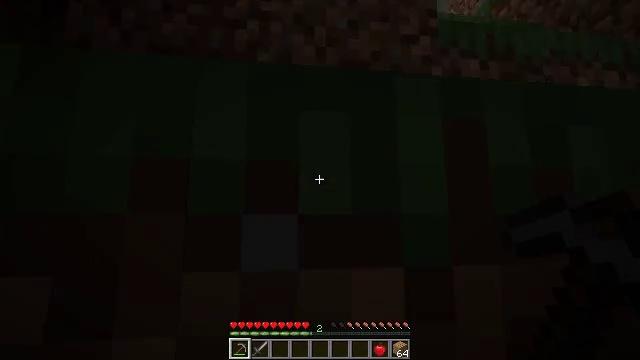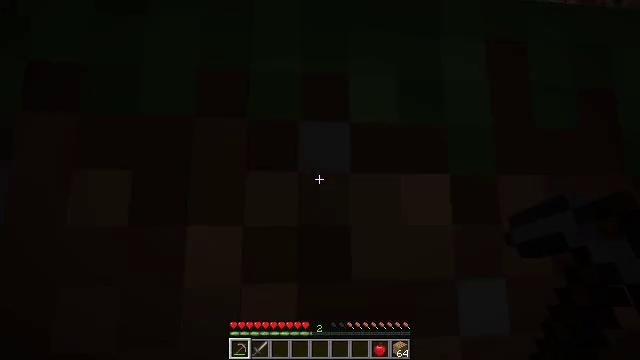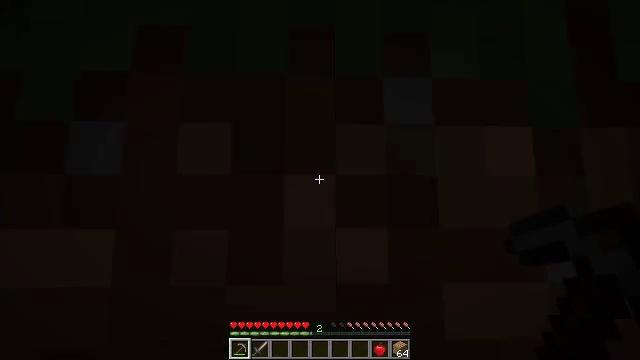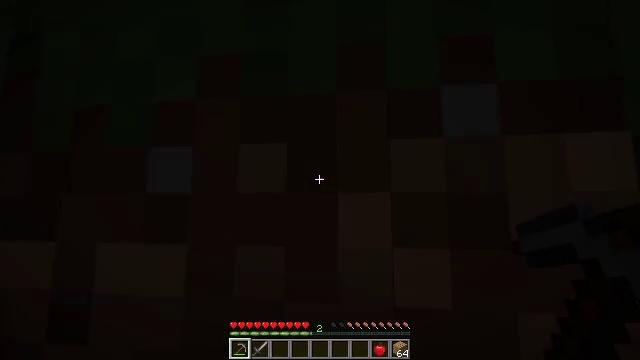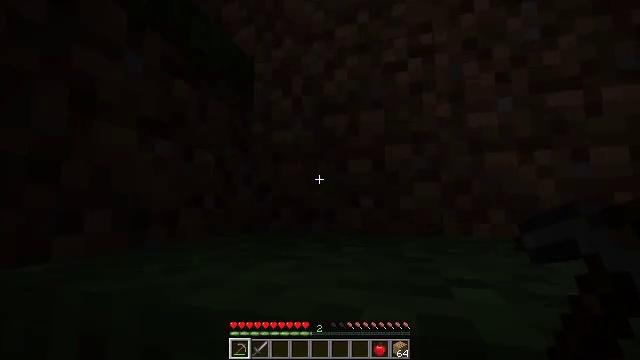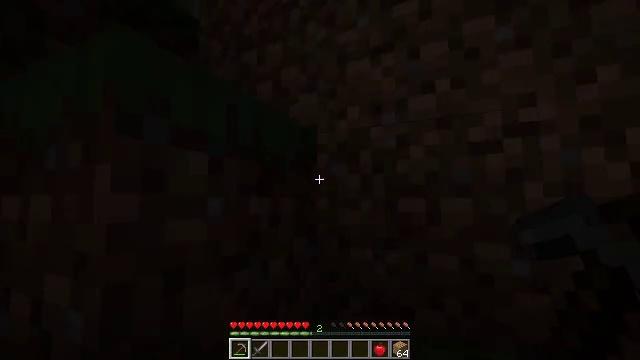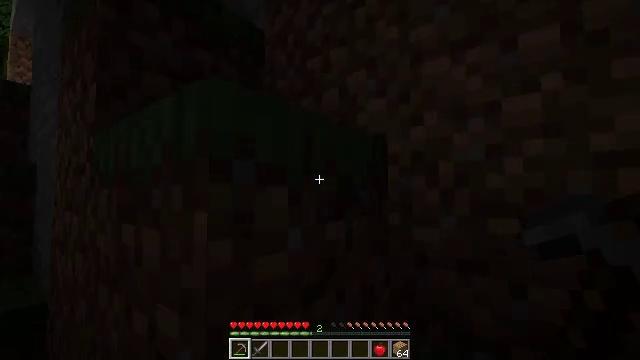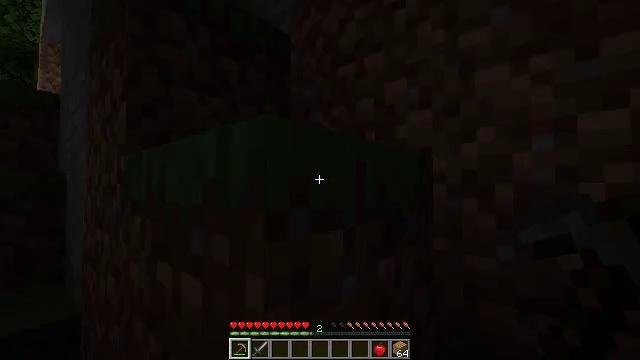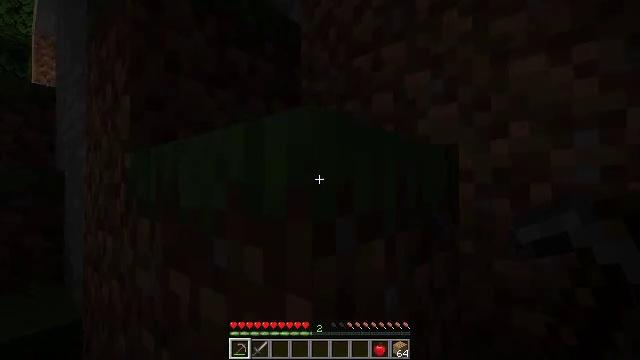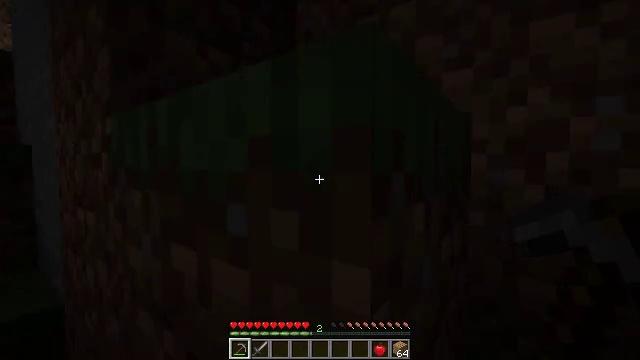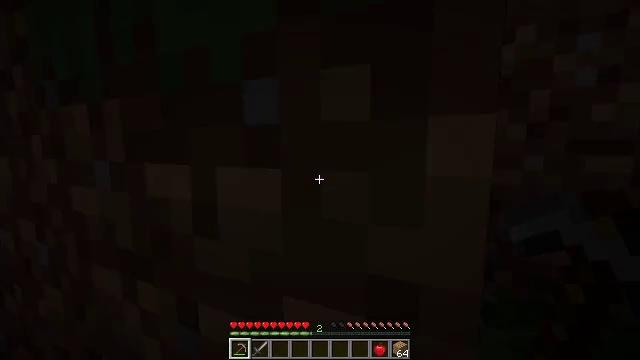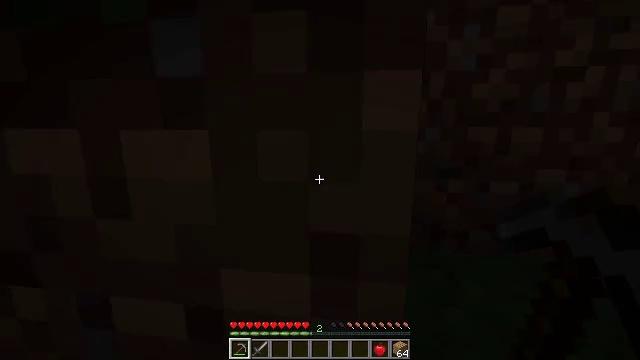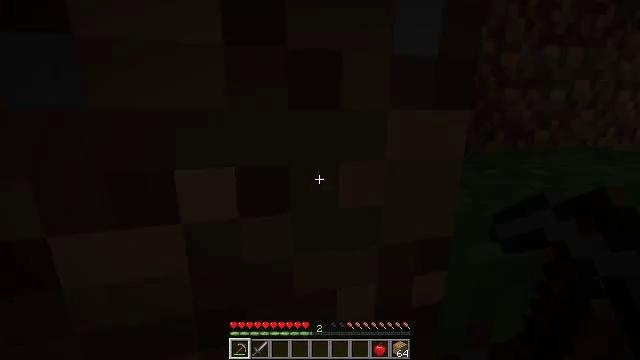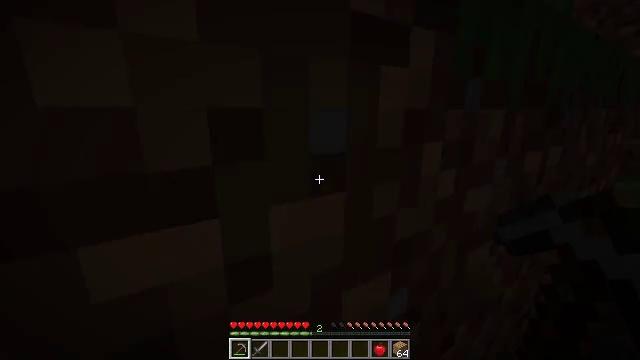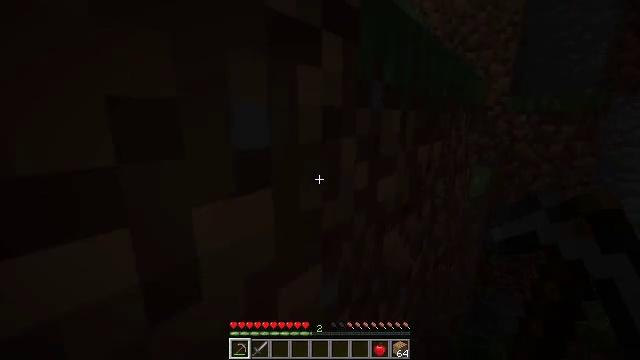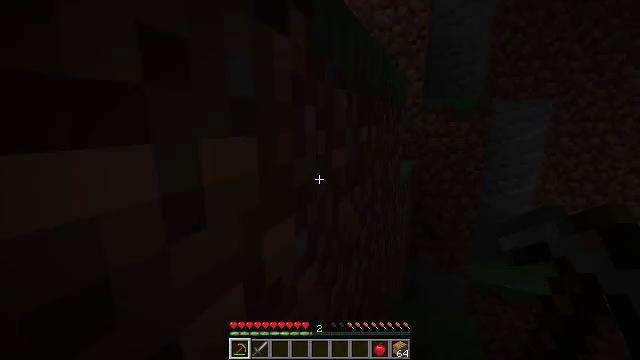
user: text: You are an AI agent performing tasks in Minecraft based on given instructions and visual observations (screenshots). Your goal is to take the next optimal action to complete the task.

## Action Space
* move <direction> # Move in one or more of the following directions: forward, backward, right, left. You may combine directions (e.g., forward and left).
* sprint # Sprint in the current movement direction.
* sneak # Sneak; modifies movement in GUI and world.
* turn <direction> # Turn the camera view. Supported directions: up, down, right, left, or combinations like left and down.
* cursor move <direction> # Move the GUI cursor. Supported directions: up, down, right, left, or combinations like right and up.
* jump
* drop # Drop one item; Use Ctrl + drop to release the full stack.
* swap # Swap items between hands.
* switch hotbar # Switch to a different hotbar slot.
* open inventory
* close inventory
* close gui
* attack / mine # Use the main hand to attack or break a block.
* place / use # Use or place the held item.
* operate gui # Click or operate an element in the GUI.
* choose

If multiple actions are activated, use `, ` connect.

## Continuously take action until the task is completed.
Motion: motion action
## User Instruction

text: Gather oak leaves by attacking.
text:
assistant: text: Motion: move forward and move left, sprint, turn left
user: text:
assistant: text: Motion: move forward and move left, sprint, turn left
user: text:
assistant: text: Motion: move forward and move left, sprint, turn left, jump
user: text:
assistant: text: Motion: move forward and move left, sprint, turn left, jump
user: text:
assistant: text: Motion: move forward and move left, sprint, turn left and down, jump
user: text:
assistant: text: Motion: move forward and move left, sprint, turn left and down, jump
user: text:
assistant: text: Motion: move forward and move left, sprint, turn left
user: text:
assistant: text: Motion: move forward and move left, sprint
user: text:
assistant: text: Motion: move forward and move left, sprint, turn right and down
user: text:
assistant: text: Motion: move forward and move left, sprint, turn right and down
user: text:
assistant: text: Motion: move forward and move left, sprint, turn right and down
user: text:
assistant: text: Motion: move forward and move left, sprint, turn right and down
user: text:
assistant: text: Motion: move forward and move left, sprint, turn right
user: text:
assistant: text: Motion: move forward and move left, sprint, turn right and up
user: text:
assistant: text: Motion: move forward, sprint, turn right and up
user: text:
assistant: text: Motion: move forward, sprint, turn right
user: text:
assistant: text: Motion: move forward, sprint
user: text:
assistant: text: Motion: move forward, sprint
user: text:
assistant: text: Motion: move forward, sprint, jump
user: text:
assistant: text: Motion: move forward, sprint, jump
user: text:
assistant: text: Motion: move forward, sprint, turn left and up, jump
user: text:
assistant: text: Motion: move forward, sprint, turn left and up, jump
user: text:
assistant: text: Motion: move forward, sprint, turn left and up, jump
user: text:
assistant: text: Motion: move forward, sprint, turn left and up, jump
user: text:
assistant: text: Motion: move forward, sprint, turn left, jump
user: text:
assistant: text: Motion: move forward and move left, sprint, jump
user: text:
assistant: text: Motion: move forward and move left, sprint, turn left, jump
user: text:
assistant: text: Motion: move forward and move left, sprint, turn left, jump
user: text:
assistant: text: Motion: move forward and move left, sprint, turn left and down
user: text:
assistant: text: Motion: move forward and move left, sprint, turn left and down